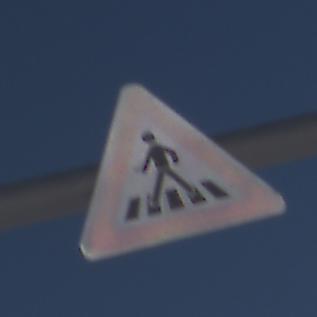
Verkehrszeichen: FussgaengerueberwegRechts
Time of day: MorningAfternoon
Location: Outdoor (Nature)
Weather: PartlyCloudy
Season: Winter
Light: Natural